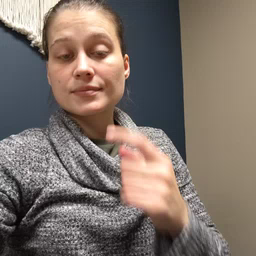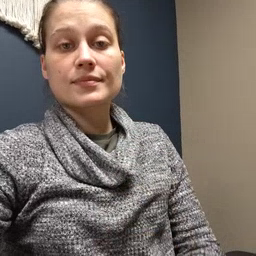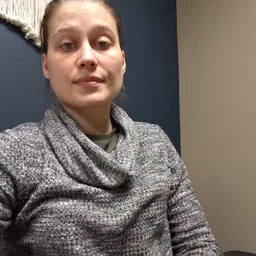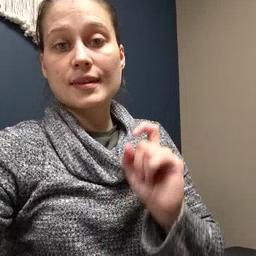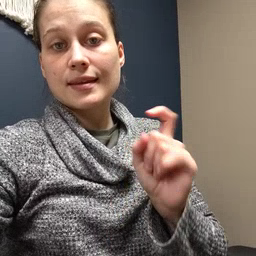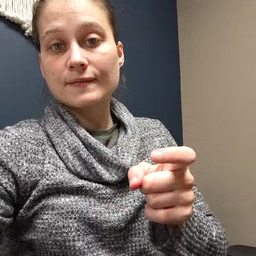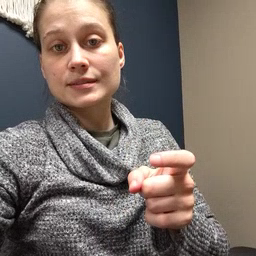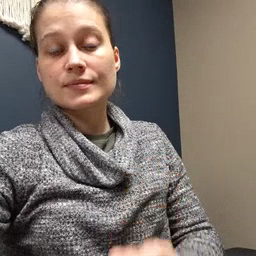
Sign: gift